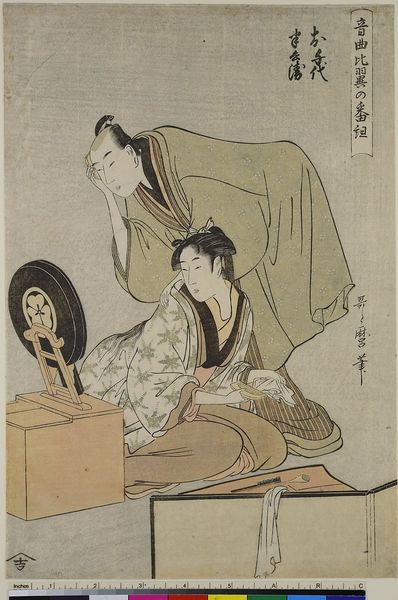
Titel: Ochiyo und Hanbei, aus der Serie: Programm mit Melodien ewiger Liebe
Künstler: Kitagawa Utamaro
Standort: Hamburg
Institution: Museum für Kunst und Gewerbe Hamburg
Schlagwörter: alt, spiegel, holzschnitt, japan, kamm, druckgraphik, druckgrafik, china, liebespaar, utensilien, liebende, zeit, farbholzschnitt, asia, edo, reproduktionen, druckerzeugnisse, haarpflege, bürste